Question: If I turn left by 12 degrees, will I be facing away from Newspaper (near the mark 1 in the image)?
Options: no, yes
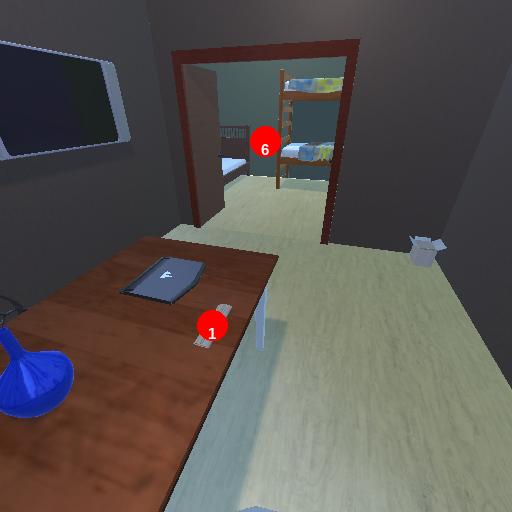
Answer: no